Question: I have recently started learning android. I am creating a layout which is something like

In the image: which i click on , will get populated with some value
And then i want the position of 2nd to be dynamically adjusted.
Currently both gets overlapped.
My XML file is
'''
<RelativeLayout xmlns:android="http://schemas.android.com/apk/res/android"
android:layout_width="wrap_content"
android:layout_height="0dip"
android:layout_weight="2.5" >
<Button
android:id="@+id/get_address_button"
android:layout_width="wrap_content"
android:layout_height="wrap_content"
android:layout_alignParentTop="true"
android:layout_centerHorizontal="true"
android:onClick="getAddress"
android:text="@string/get_address" />
<TextView
android:id="@+id/label_address"
android:layout_width="wrap_content"
android:layout_height="wrap_content"
android:layout_alignParentLeft="true"
android:layout_below="@+id/get_address_button"
android:layout_marginTop="21dp"
android:text="@string/address"
android:textSize="12sp" />
<ProgressBar
android:id="@+id/address_progress"
style="@android:style/Widget.ProgressBar.Large"
android:layout_width="wrap_content"
android:layout_height="wrap_content"
android:layout_below="@id/label_address"
android:layout_centerHorizontal="true"
android:indeterminate="true"
android:visibility="gone" />
<TextView
android:id="@+id/address"
android:layout_width="wrap_content"
android:layout_height="wrap_content"
android:layout_alignBaseline="@+id/label_address"
android:layout_marginLeft="10dp"
android:layout_toRightOf="@+id/label_address"
android:textIsSelectable="true"
android:textSize="20sp" />
<TextView
android:id="@+id/label_distance"
android:layout_width="wrap_content"
android:layout_height="wrap_content"
android:layout_alignParentLeft="true"
android:layout_below="@+id/label_address"
android:layout_marginTop="21dp"
android:text="@string/distance"
android:textSize="12sp" />
<Spinner
android:id="@+id/location_spinner"
android:layout_width="match_parent"
android:layout_height="wrap_content"
android:layout_alignBaseline="@+id/label_distance"
android:layout_toRightOf="@+id/label_distance"
/>
</RelativeLayout>
'''
Any help.
Thanks
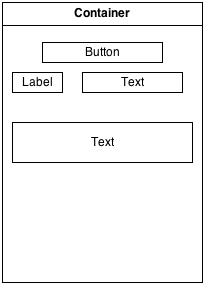
Answer: Try this layout
'''
<RelativeLayout xmlns:android="http://schemas.android.com/apk/res/android"
android:layout_width="wrap_content"
android:layout_height="match_parent" >
<Button
android:id="@+id/get_address_button"
android:layout_width="wrap_content"
android:layout_height="wrap_content"
android:layout_alignParentTop="true"
android:layout_centerHorizontal="true"
android:onClick="getAddress"
android:text="getAddress" />
<LinearLayout
android:id="@+id/text_parent"
android:layout_width="match_parent"
android:layout_height="wrap_content"
android:layout_below="@+id/get_address_button" >
<TextView
android:id="@+id/label_address"
android:layout_width="wrap_content"
android:layout_height="wrap_content"
android:layout_alignParentLeft="true"
android:layout_marginTop="21dp"
android:text="Address
this is line 1
this is line 2
this is line 3
"
android:textSize="12sp" />
<TextView
android:id="@+id/address"
android:layout_width="wrap_content"
android:layout_height="wrap_content"
android:layout_alignBaseline="@+id/label_address"
android:layout_marginLeft="10dp"
android:layout_toRightOf="@+id/label_address"
android:textIsSelectable="true"
android:textSize="20sp" />
</LinearLayout>
<ProgressBar
android:id="@+id/address_progress"
style="@android:style/Widget.ProgressBar.Large"
android:layout_width="wrap_content"
android:layout_height="wrap_content"
android:layout_below="@id/label_address"
android:layout_centerHorizontal="true"
android:indeterminate="true"
android:visibility="gone" />
<TextView
android:id="@+id/label_distance"
android:layout_width="wrap_content"
android:layout_height="wrap_content"
android:layout_alignParentRight="true"
android:layout_below="@+id/get_address_button"
android:layout_marginTop="21dp"
android:text="Distance"
android:textSize="12sp" />
<Spinner
android:id="@+id/location_spinner"
android:layout_width="120dp"
android:layout_height="60dp"
android:layout_below="@+id/text_parent"
android:layout_centerHorizontal="true"
android:layout_marginTop="20dp" />
</RelativeLayout>
'''